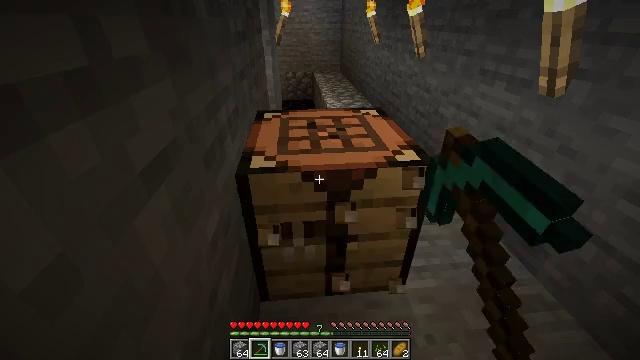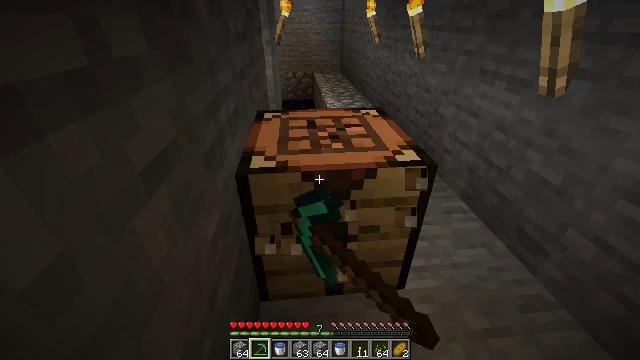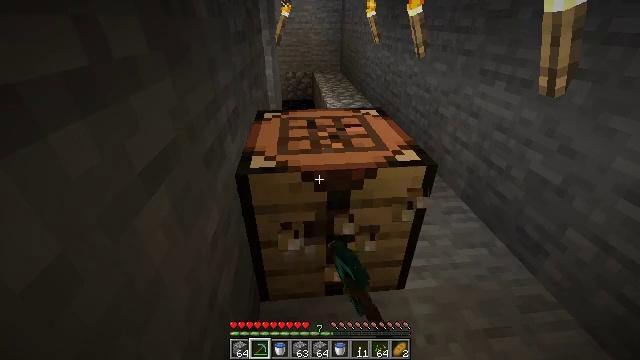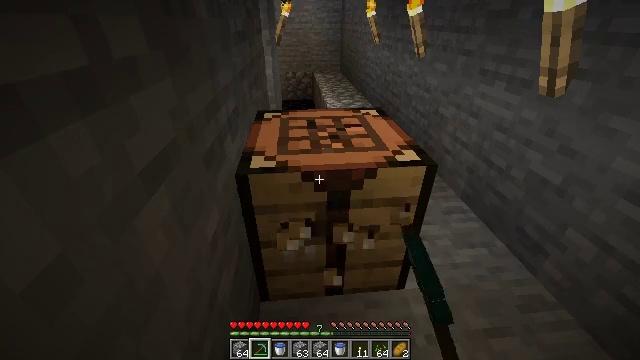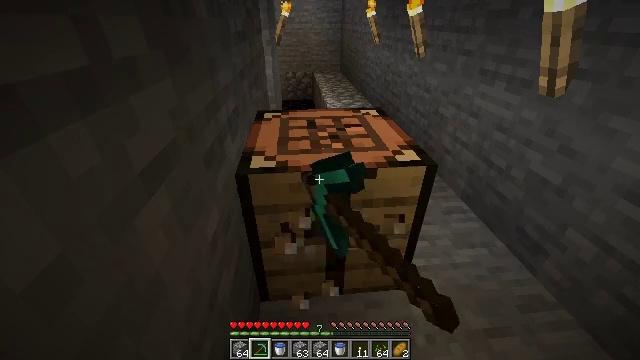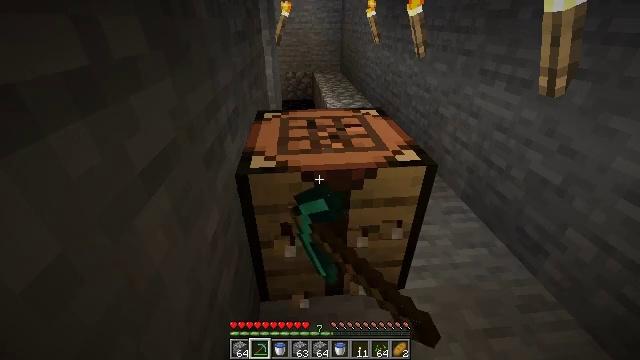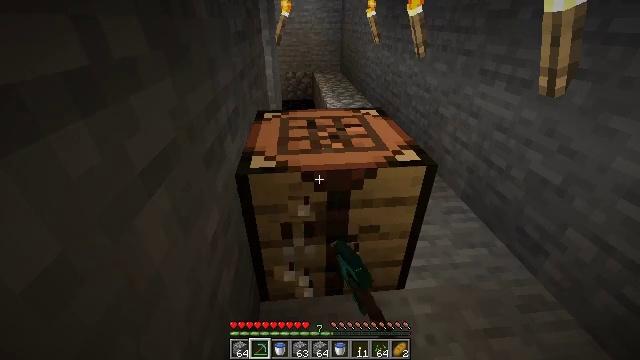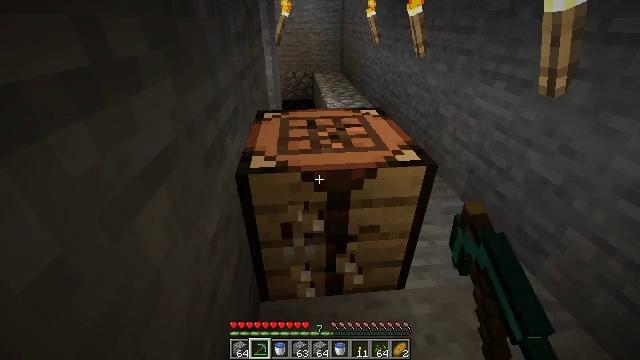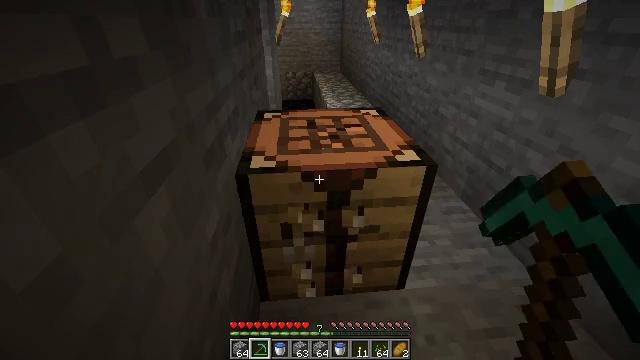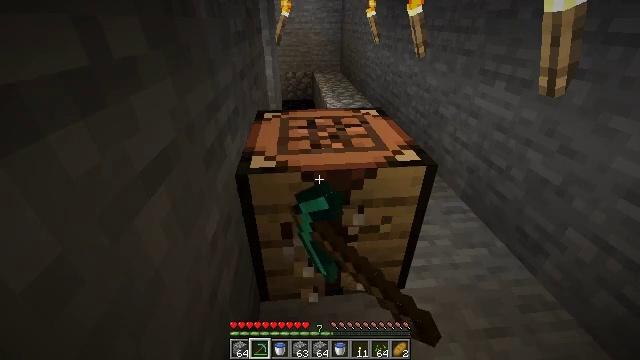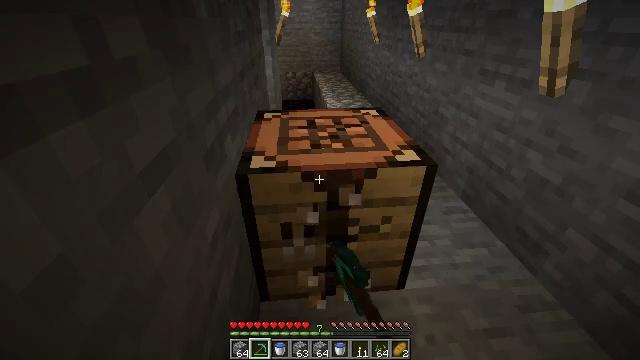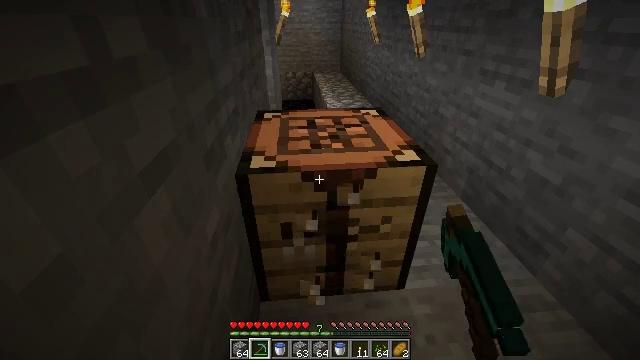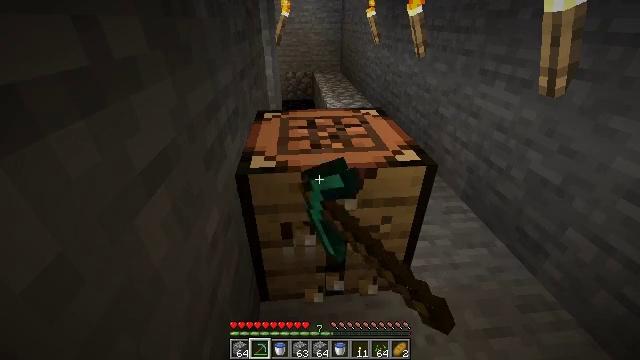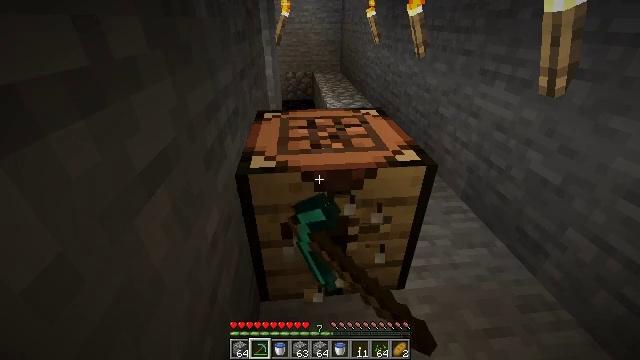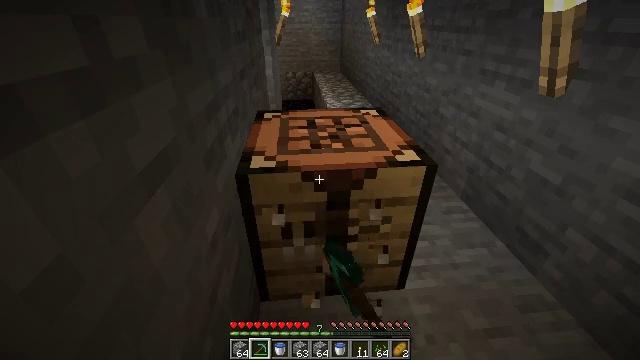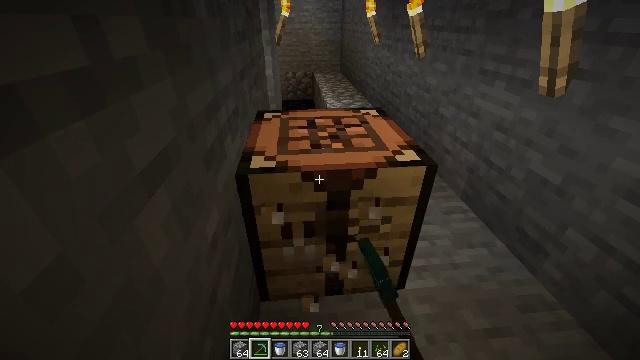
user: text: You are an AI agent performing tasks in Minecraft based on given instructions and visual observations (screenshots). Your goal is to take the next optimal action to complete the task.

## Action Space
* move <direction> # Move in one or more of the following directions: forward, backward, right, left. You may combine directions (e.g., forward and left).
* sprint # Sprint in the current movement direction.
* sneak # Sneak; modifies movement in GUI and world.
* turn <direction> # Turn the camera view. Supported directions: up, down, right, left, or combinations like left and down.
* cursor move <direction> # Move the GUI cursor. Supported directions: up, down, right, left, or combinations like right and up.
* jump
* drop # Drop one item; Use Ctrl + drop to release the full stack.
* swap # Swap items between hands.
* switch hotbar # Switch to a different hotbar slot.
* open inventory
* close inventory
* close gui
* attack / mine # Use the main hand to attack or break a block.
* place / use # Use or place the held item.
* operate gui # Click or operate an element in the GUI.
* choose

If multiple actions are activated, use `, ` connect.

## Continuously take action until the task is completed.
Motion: motion action
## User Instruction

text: Left click on the crafting table
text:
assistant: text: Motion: attack / mine
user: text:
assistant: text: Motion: attack / mine
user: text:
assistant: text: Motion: attack / mine
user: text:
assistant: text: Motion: attack / mine
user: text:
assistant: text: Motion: attack / mine
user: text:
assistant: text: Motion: attack / mine
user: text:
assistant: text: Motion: attack / mine
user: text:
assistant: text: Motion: attack / mine
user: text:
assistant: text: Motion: attack / mine
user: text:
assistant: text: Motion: attack / mine
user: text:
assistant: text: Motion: attack / mine
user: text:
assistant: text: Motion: attack / mine
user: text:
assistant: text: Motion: attack / mine
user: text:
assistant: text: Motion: attack / mine
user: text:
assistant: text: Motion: attack / mine
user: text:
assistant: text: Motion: attack / mine
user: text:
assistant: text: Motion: attack / mine
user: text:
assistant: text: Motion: attack / mine
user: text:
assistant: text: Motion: attack / mine
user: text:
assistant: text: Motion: attack / mine
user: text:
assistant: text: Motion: attack / mine
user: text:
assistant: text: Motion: attack / mine
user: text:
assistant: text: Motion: attack / mine
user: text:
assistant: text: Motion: attack / mine
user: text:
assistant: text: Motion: attack / mine
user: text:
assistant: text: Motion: attack / mine
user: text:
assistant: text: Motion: attack / mine
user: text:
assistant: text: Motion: attack / mine
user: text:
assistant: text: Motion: attack / mine
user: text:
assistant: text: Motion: attack / mine